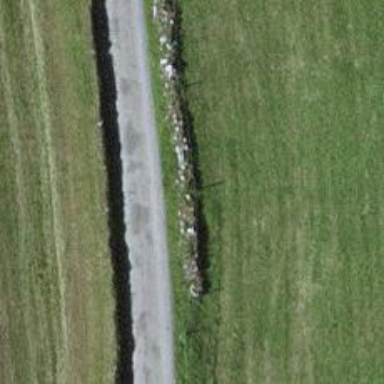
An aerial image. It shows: Wall made of dry stone.